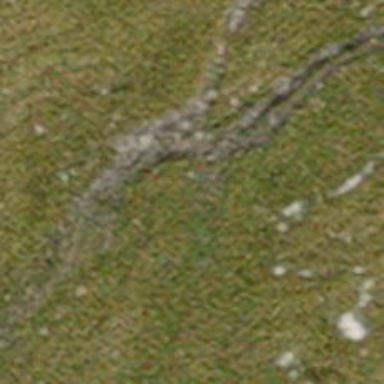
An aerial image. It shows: Grass path.